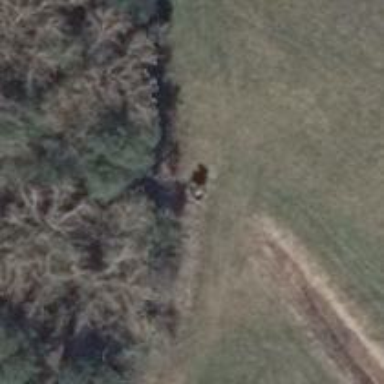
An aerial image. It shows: Shelter that serves as hunting stand.